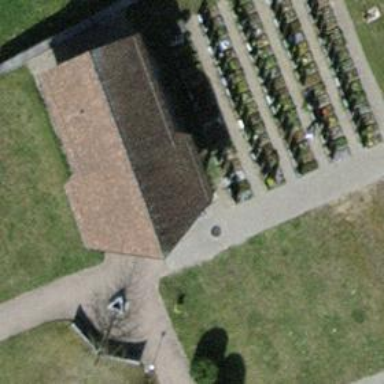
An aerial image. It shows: View of roof of building.